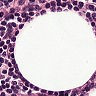
Metastatic tissue present: no